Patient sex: F
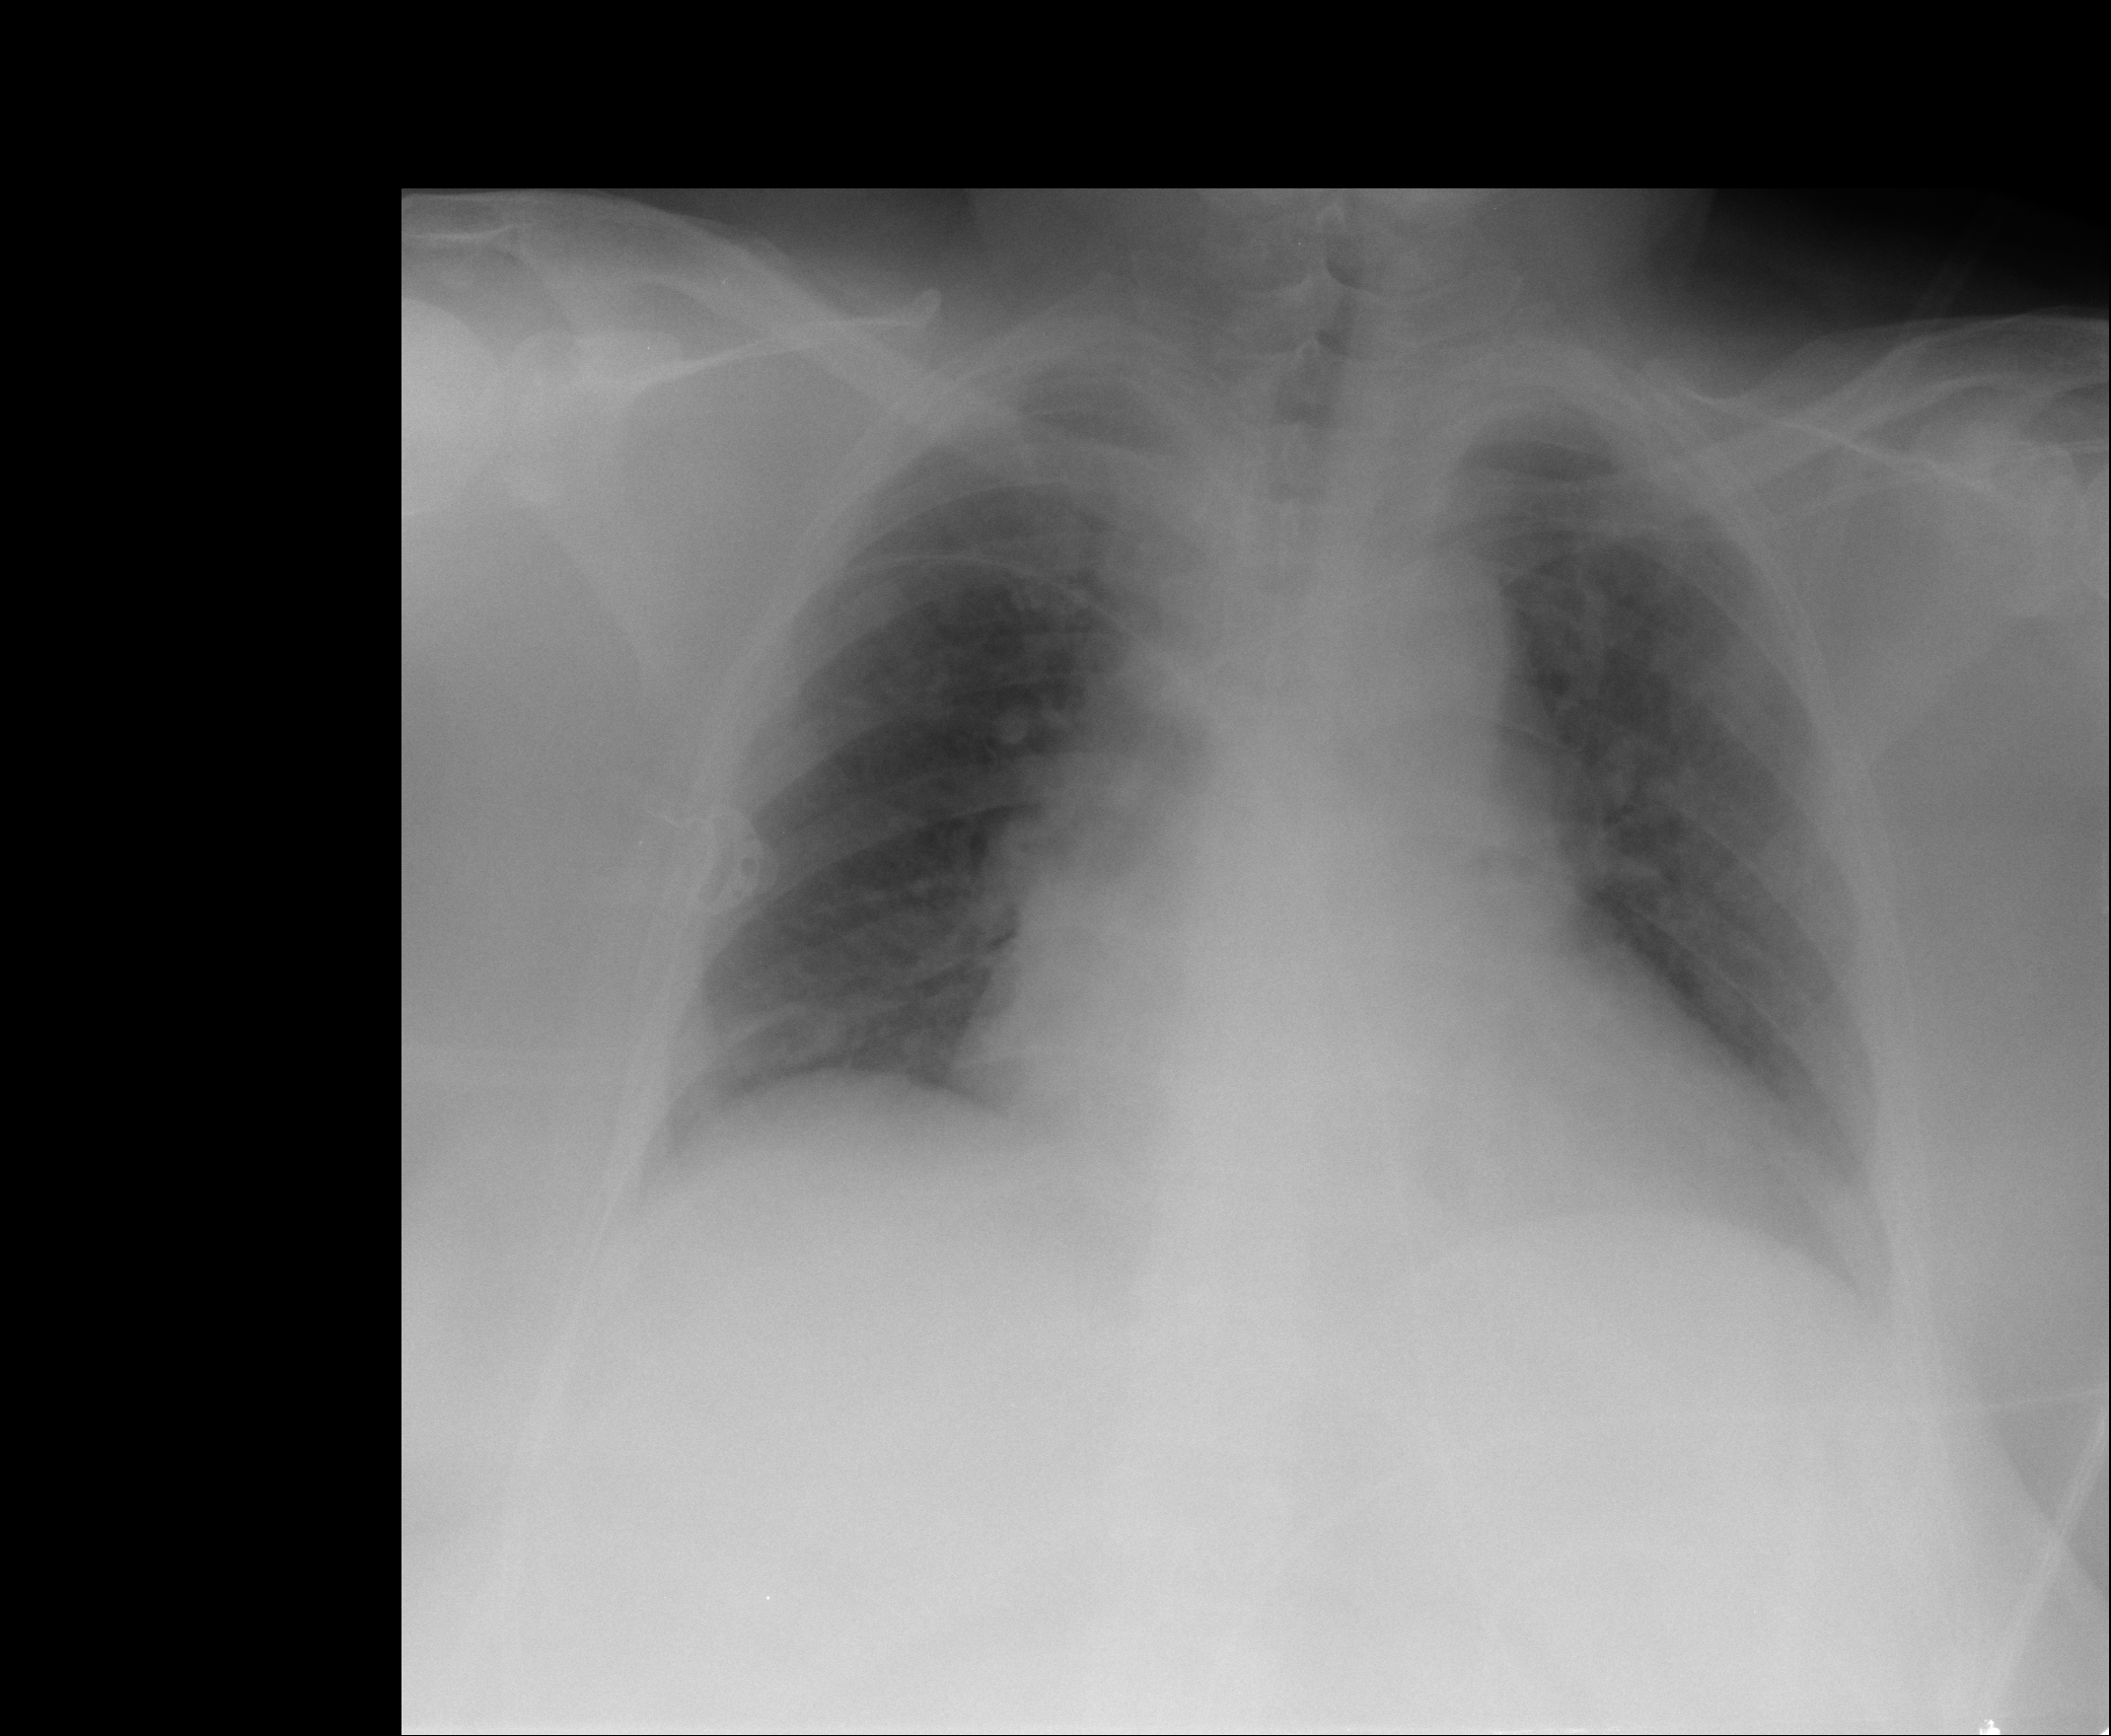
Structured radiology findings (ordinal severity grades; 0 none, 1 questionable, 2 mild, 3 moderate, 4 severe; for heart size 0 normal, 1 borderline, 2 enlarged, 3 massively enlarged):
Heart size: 2
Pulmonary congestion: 2
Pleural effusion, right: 2
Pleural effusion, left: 1
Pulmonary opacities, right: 0
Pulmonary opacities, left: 0
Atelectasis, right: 2
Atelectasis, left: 2